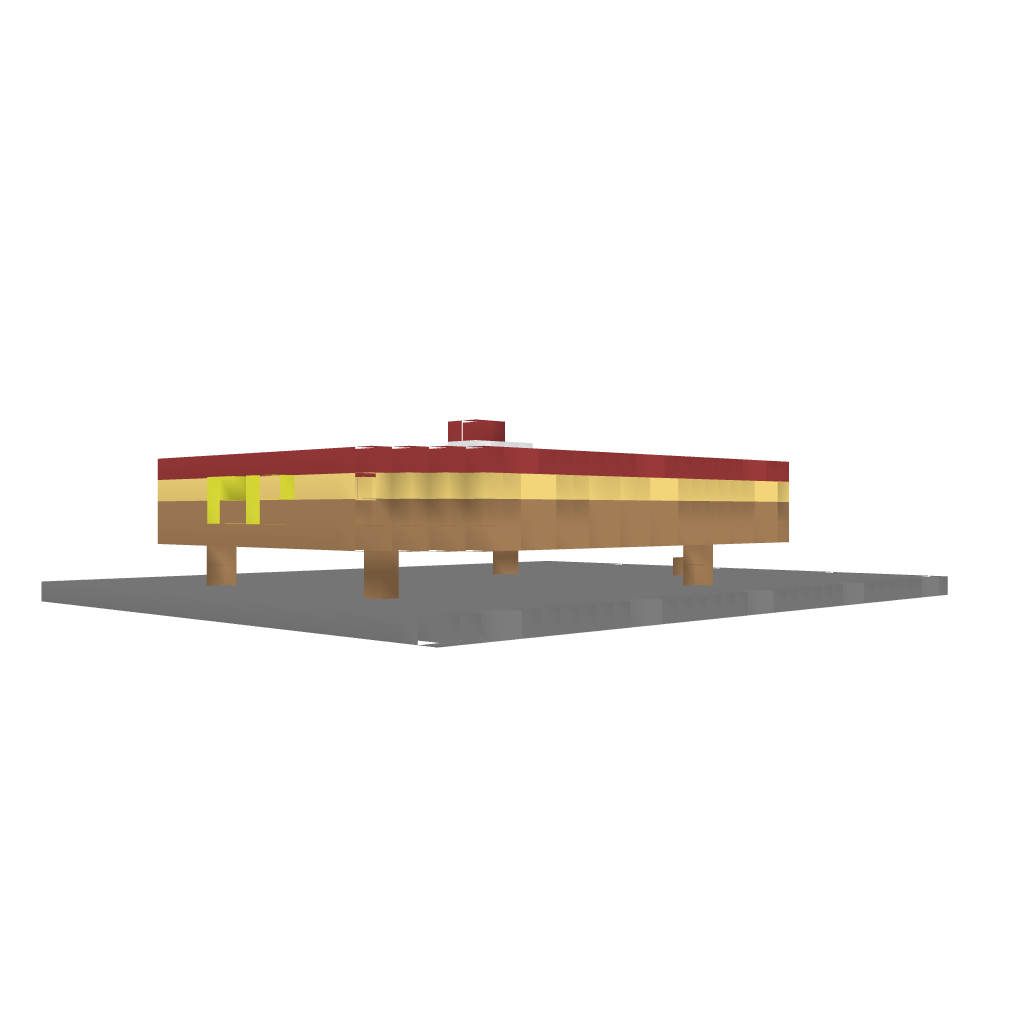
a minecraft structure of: The Ebon Hawke bad low quality